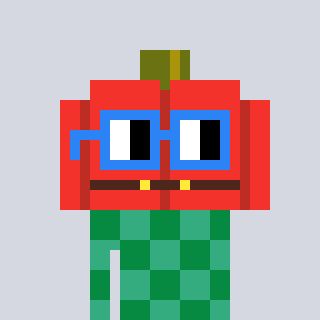
a pixel art character with square blue glasses, a pumpkin-shaped head and a teal-colored body on a cool background